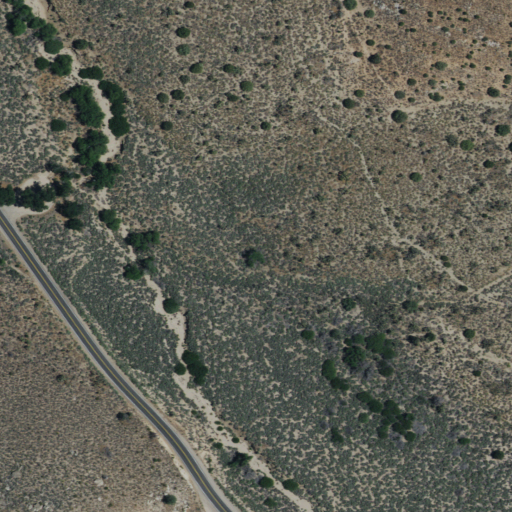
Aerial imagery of valley in California named Berts Canyon containing shrub, open development, low intensity development, and medium intensity development